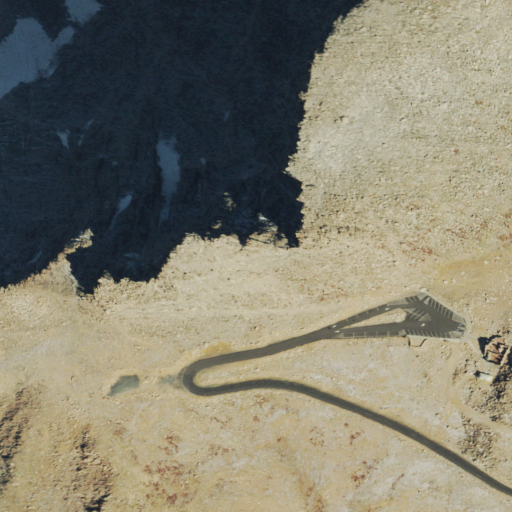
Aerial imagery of mountain in Colorado named Mount Evans containing barren land, shrub, grassland, and snow